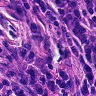
Metastatic tissue present: no